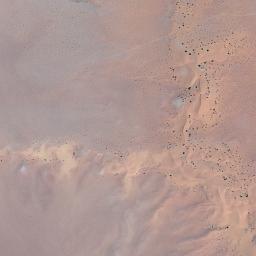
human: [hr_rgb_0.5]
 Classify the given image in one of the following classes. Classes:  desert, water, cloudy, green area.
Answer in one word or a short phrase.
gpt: desert